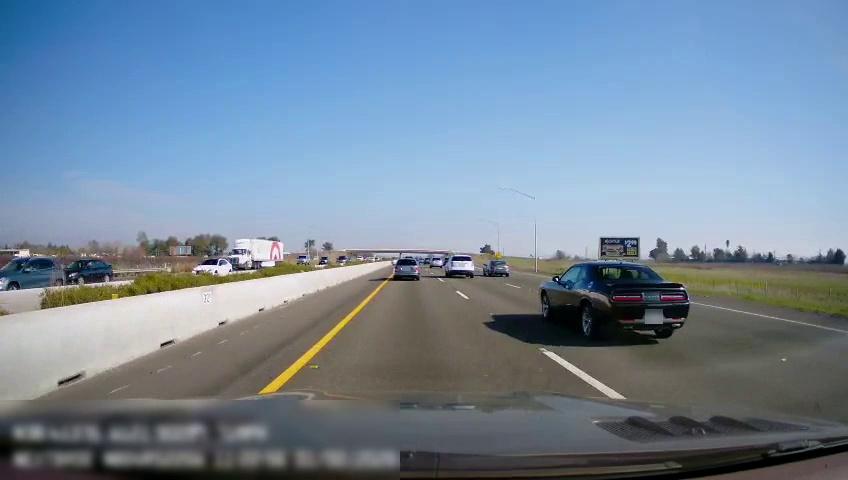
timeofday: Day
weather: Sunny
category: Drivable Space
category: Vehicles | Car
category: Vehicles | SUV
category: Vehicles | Car
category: Vehicles | Car
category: Vehicles | Truck
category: Vehicles | SUV
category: Vehicles | Car
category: Vehicles | Car
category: Vehicles | SUV
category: Vehicles | SUV
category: Vehicles | SUV
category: Vehicles | SUV
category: Lanes | Current Lane
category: Lanes | Current Lane
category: Lanes | Alternate Lane
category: Lanes | Alternate Lane